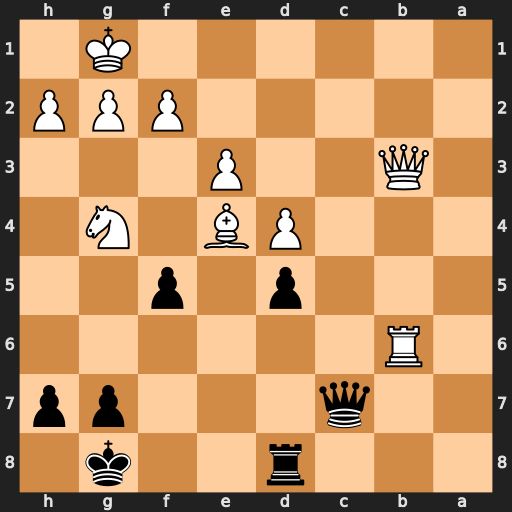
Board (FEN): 3r2k1/2q3pp/1R6/3p1p2/3PB1N1/1Q2P3/5PPP/6K1
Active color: b
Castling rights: -
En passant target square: -
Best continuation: Qc1+ Qd1 Qxd1#